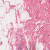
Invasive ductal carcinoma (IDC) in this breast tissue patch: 0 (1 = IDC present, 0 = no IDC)